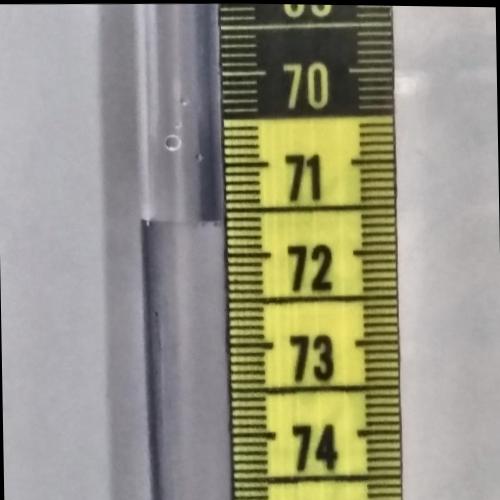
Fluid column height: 71.6 cm